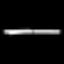
Label: line